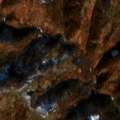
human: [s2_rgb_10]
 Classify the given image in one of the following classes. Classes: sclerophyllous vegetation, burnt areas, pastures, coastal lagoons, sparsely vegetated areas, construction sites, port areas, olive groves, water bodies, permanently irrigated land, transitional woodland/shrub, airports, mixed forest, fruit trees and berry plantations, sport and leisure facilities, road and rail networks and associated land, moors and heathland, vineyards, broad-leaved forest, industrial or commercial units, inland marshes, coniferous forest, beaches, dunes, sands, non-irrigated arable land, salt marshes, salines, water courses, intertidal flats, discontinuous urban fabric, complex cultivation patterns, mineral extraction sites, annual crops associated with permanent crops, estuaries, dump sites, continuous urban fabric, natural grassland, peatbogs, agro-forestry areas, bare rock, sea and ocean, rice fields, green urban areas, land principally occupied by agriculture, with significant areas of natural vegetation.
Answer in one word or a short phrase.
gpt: land principally occupied by agriculture, with significant areas of natural vegetation, broad-leaved forest, transitional woodland/shrub